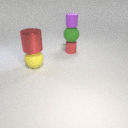
large yellow rubber sphere below large red metal cylinder